Field crop: maize
Growth stage: 2
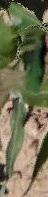
Species: maize